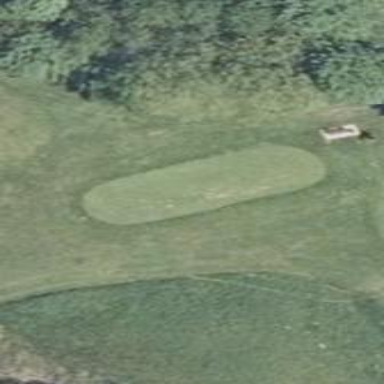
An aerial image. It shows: Golf tee.